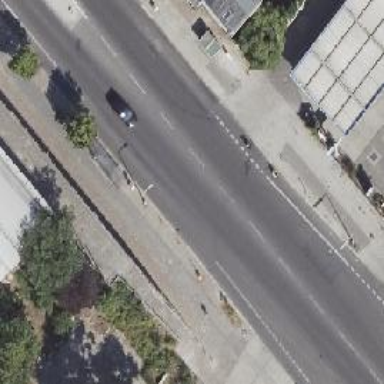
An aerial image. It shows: Secondary road with asphalt surface. There are sidewalks on both sides and exclusive cycling lanes on both sides as well.